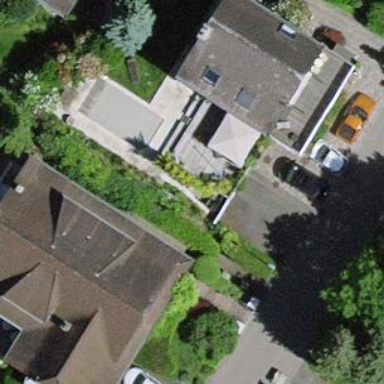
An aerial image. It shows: Simple and straightforward house.